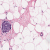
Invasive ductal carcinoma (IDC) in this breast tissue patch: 0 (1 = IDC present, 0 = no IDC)